Interaction volume radius: 5 \u00c5
Interaction volume height: 10 \u00c5
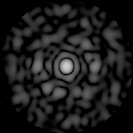
Disorder parameter: 0.8449